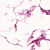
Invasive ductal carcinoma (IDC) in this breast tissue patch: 0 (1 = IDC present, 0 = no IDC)